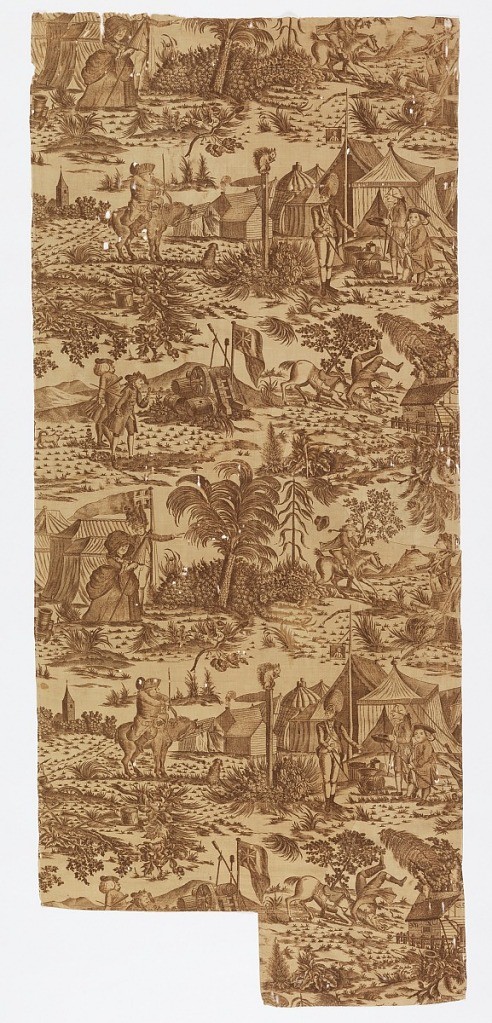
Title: Textile
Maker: Henry Bunbury, British, 1750–1811
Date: ca. 1785
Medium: cotton Technique: printed by engraved plate on plain weave
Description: Length of cream cotton, composed of two pieces stitched lengthwise, copperplate printed in brown. Six satirical scenes in a military encampment: soldier being thrown from his horse, a woman in a large bonnet being escorted into the camp.  On a barn are the initials A.D. (I?), and on the end of a drum the words Royal Artillery G. 111.